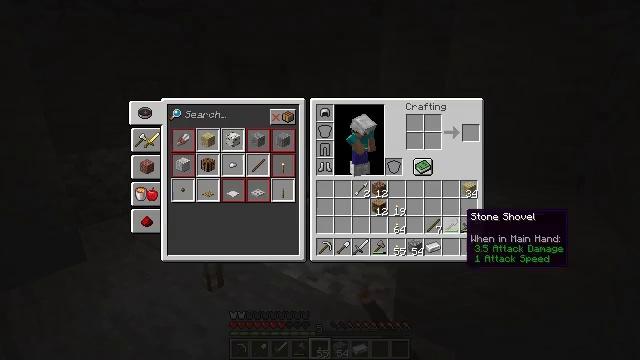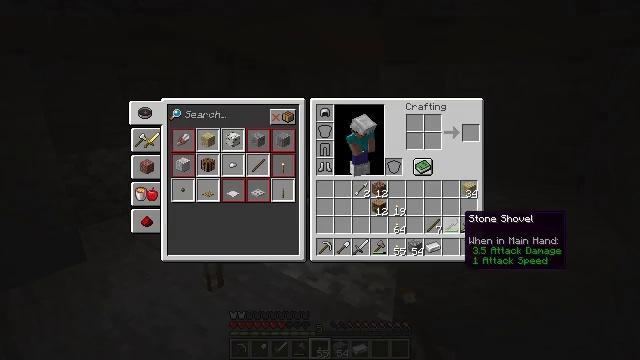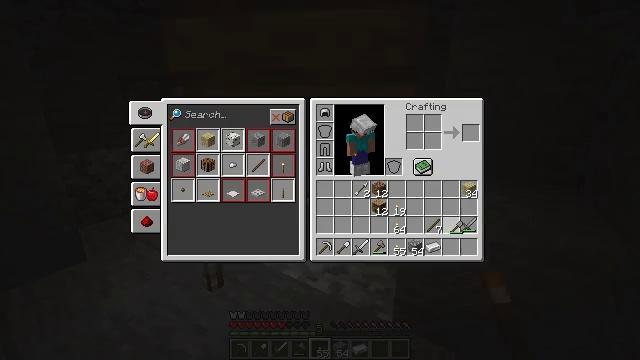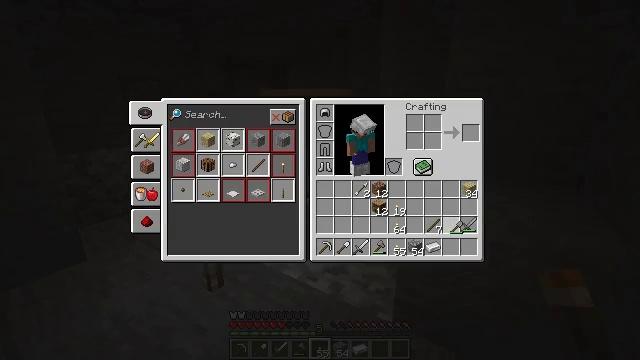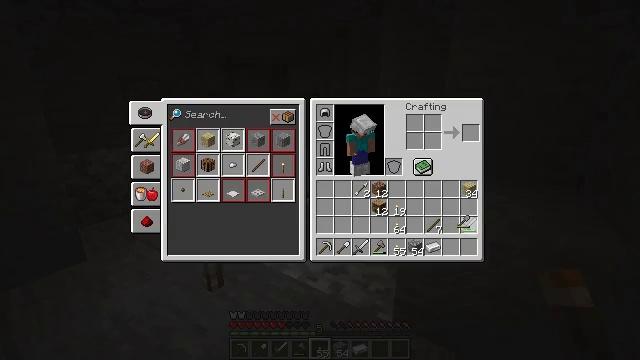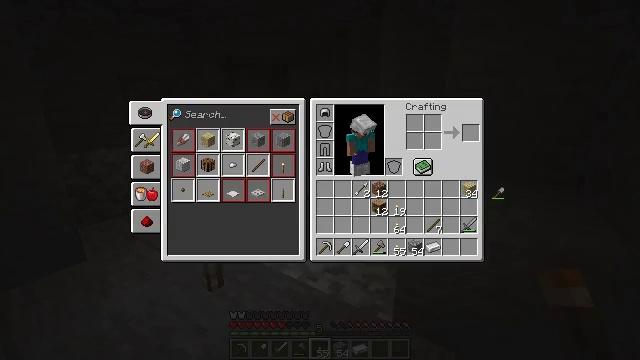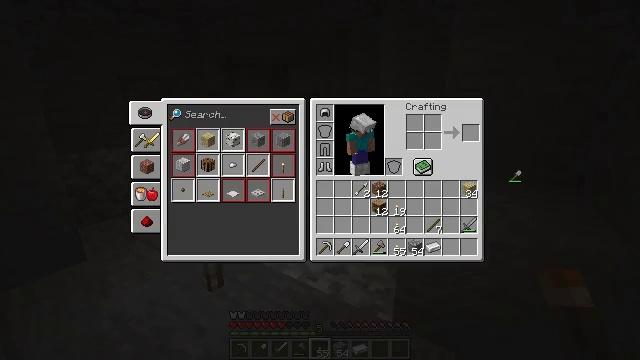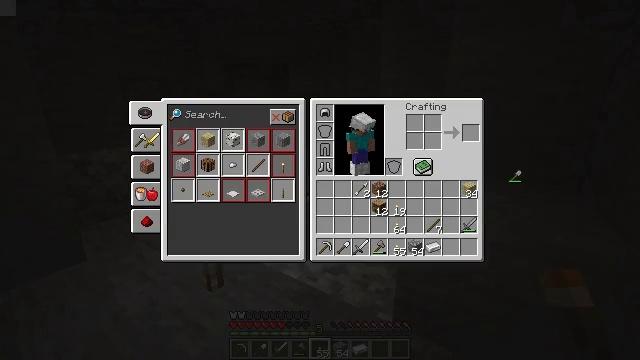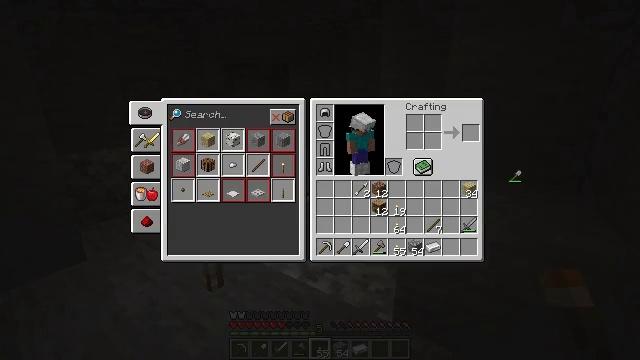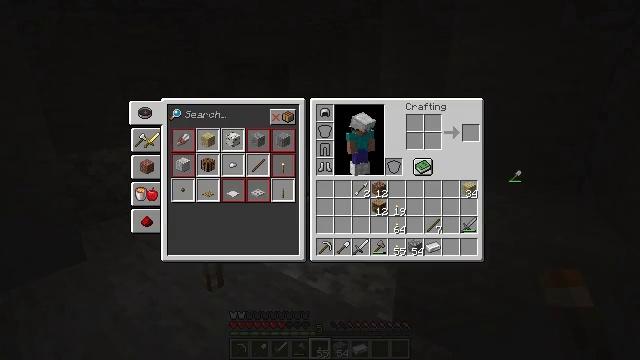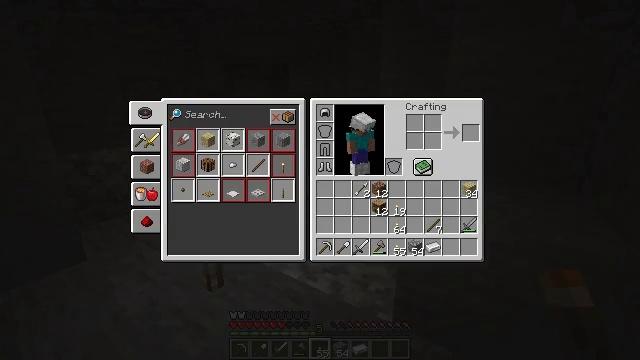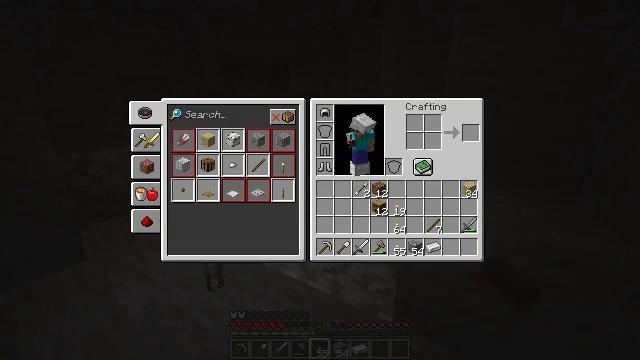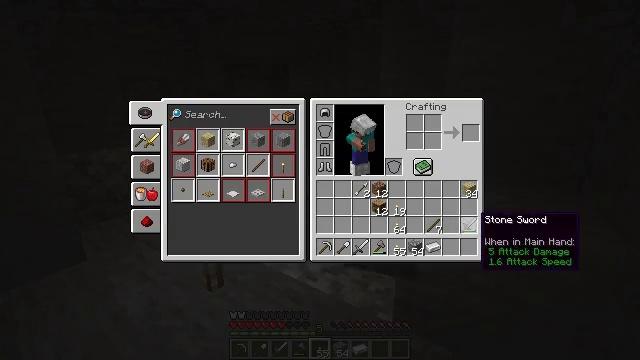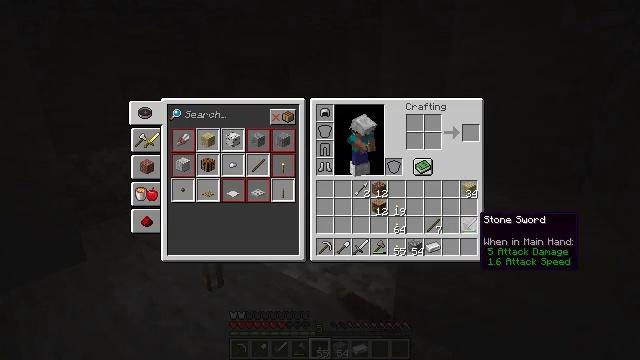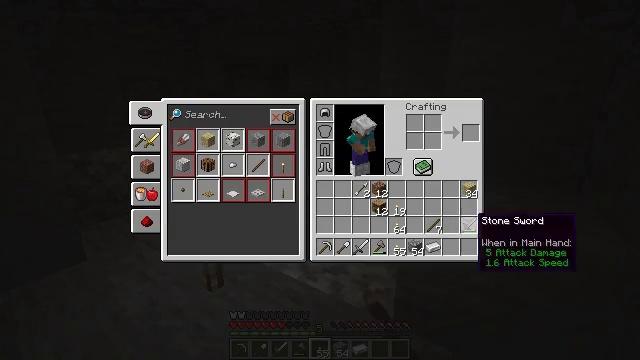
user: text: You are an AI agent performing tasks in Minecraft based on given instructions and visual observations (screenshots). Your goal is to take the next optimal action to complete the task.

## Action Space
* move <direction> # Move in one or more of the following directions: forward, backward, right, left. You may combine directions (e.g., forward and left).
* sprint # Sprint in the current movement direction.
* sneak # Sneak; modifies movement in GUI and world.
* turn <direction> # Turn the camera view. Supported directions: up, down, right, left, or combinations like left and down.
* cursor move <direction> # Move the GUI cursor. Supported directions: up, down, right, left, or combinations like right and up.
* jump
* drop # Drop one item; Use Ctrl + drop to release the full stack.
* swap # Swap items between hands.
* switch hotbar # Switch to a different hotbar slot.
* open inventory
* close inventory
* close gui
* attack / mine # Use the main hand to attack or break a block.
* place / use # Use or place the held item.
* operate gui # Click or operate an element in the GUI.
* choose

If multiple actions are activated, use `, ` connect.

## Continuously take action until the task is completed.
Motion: motion action
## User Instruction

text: Drop a stone shovel.
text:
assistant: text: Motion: open gui
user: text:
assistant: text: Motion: operate gui
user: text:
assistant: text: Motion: operate gui
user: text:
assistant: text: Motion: cursor move right, operate gui
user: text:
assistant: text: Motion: cursor move right and up
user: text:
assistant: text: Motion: cursor move right and up
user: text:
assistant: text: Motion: operate gui
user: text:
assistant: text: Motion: operate gui
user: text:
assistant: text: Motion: operate gui
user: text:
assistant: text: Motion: cursor move left and down
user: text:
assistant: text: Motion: cursor move left and down
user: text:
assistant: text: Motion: cursor move left and down
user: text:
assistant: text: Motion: no_op
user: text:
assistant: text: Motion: no_op
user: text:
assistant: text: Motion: operate gui